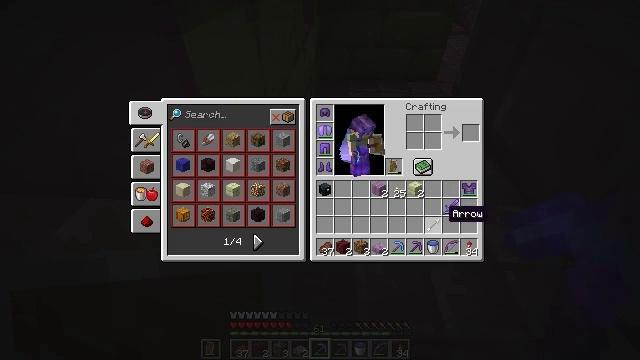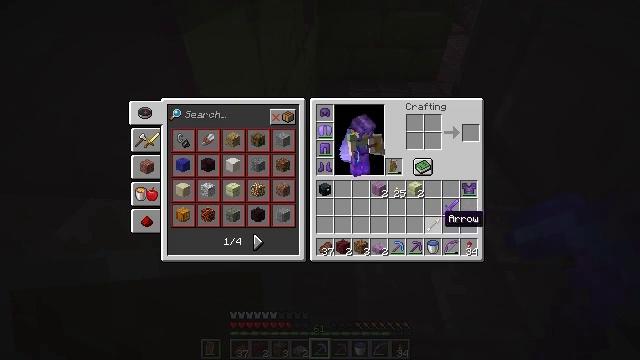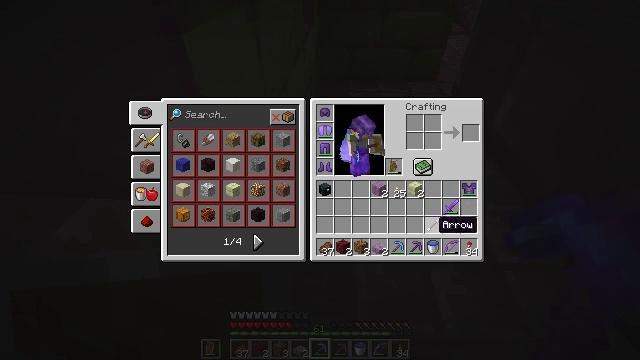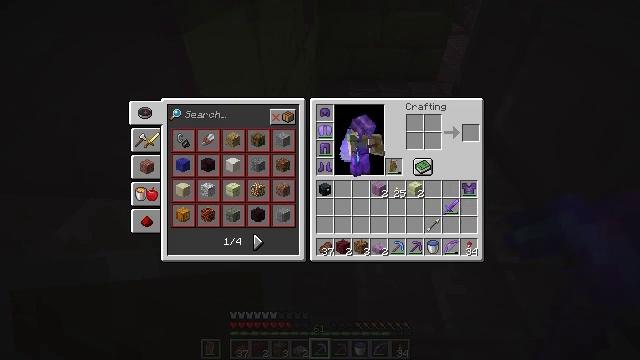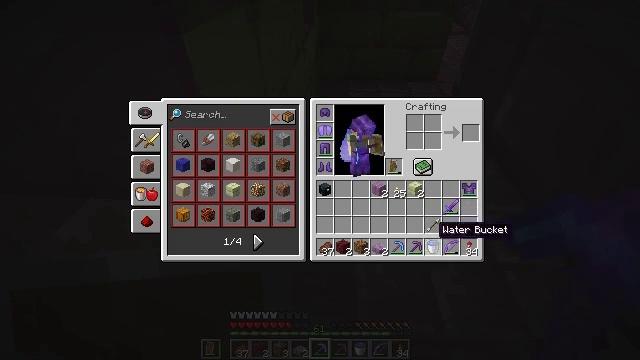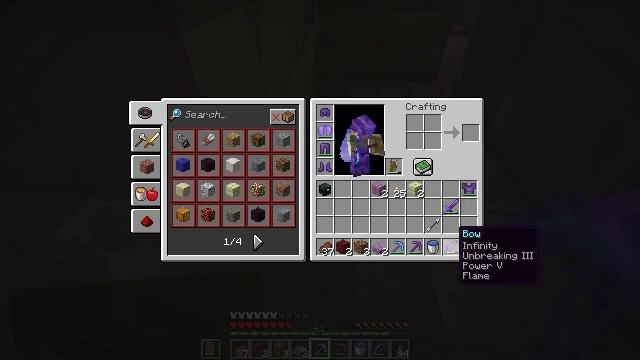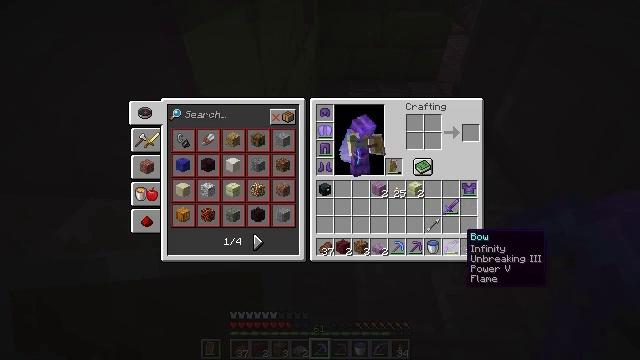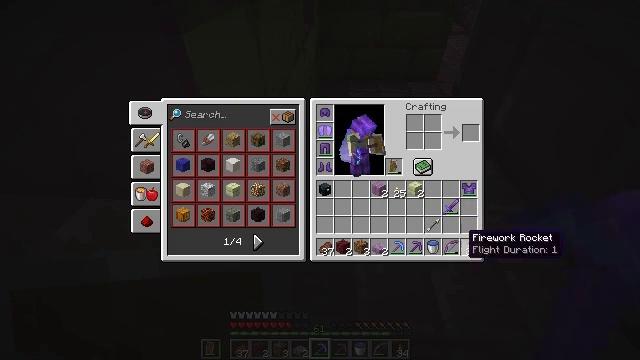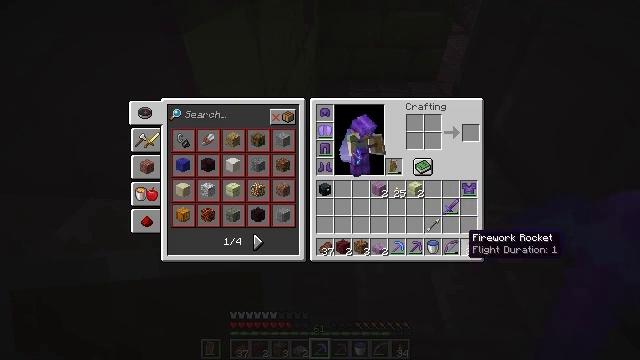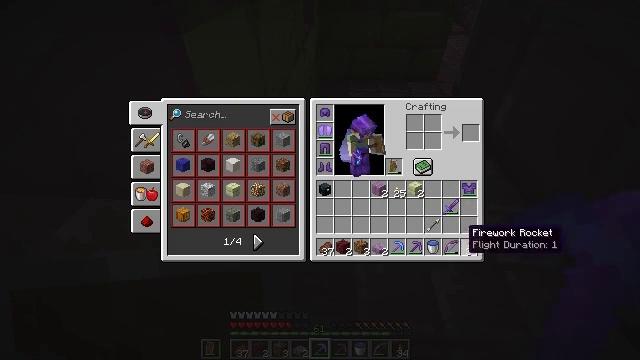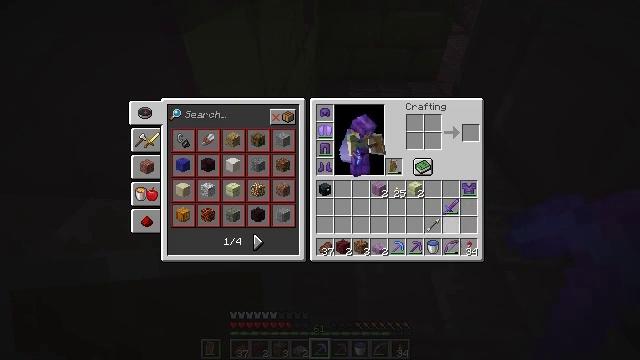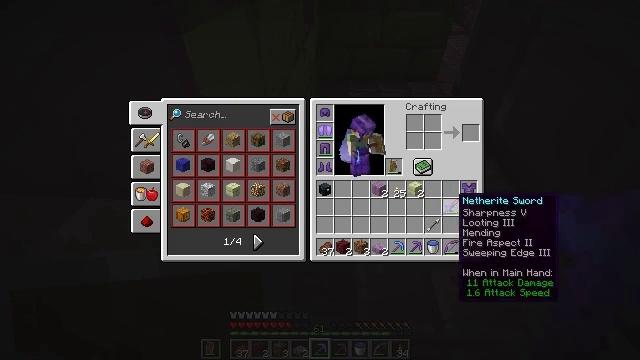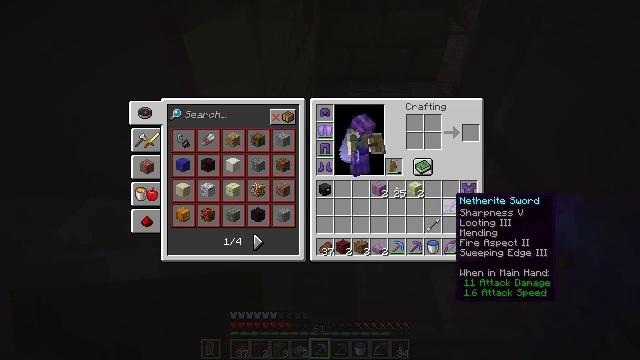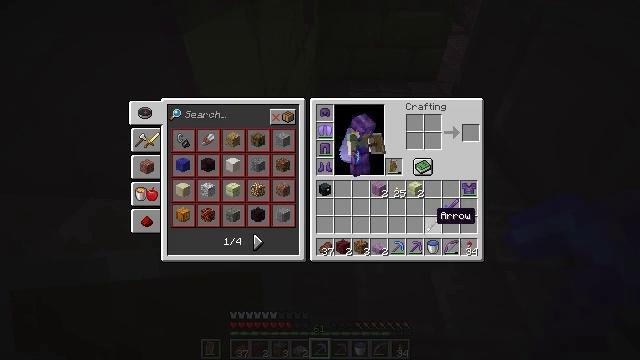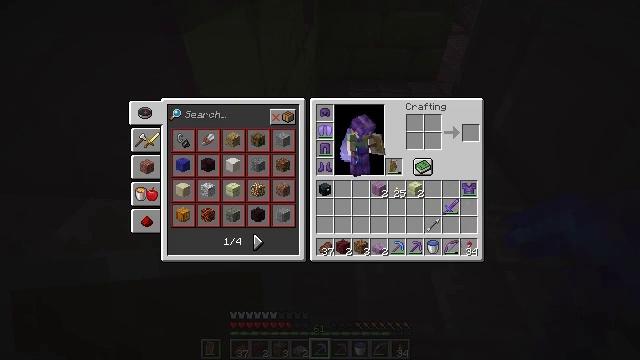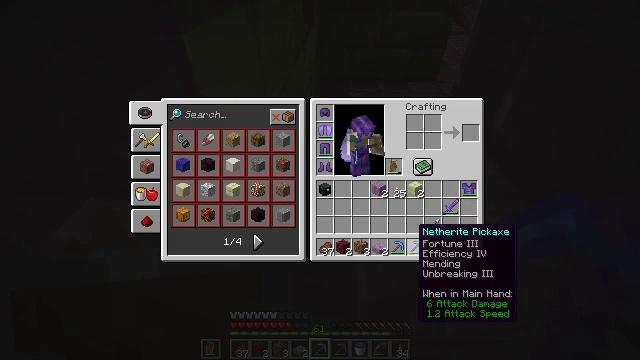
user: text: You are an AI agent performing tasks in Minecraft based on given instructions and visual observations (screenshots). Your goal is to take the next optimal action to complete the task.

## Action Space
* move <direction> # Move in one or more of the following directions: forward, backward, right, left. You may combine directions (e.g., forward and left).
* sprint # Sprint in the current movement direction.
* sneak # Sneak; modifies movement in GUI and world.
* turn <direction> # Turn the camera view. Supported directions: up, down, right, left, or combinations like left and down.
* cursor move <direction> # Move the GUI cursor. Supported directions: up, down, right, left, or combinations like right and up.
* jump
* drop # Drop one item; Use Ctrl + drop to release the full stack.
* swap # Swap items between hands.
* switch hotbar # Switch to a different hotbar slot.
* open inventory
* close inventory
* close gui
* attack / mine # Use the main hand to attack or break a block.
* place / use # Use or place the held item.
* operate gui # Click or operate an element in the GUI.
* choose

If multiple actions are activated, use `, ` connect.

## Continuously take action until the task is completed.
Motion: motion action
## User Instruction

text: Mine the end rod.
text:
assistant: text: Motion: sneak
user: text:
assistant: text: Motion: sneak
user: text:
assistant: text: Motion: sneak
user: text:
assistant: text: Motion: sneak
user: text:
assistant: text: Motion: sneak, turn right
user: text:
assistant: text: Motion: sneak, turn right
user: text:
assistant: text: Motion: sneak
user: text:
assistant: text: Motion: sneak
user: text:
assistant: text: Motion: sneak
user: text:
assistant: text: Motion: sneak, turn up
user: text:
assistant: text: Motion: sneak, turn up
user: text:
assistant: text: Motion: sneak
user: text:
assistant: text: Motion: sneak, turn left and down
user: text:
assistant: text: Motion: sneak, turn left and down
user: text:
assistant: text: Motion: sneak
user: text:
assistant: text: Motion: sneak, turn left
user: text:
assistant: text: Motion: sneak
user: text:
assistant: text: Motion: sneak
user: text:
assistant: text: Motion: sneak
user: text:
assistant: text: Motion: sneak
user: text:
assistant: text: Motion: sneak, use / place
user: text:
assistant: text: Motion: sneak, use / place
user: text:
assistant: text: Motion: sneak, use / place
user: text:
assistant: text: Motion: sneak, turn right
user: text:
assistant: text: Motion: sneak, turn right and up
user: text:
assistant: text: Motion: sneak, turn right and up
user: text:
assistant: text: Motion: sneak
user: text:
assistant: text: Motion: sneak
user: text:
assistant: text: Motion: sneak
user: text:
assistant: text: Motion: sneak